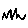
Label: zigzag